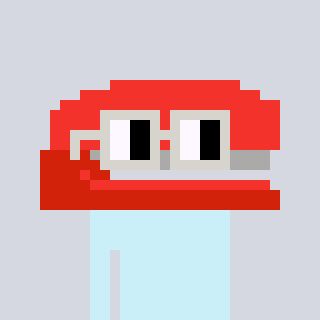
a pixel art character with square light gray glasses, a stapler-shaped head and a peachy-colored body on a cool background